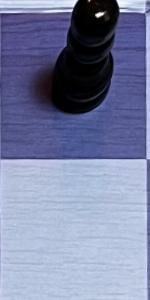
Label: Empty